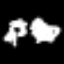
Label: squiggle